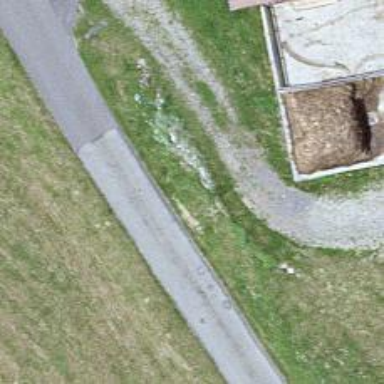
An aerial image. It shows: Unclassified road with smooth asphalt surface. The road has high-quality grade 1 tracktype.